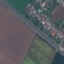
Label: Highway